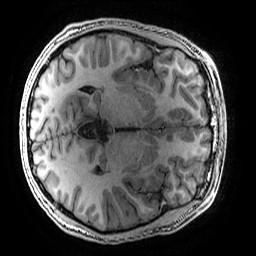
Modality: T1w
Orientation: axial
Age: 16
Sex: male
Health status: ill
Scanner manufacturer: ge
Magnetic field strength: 3 T
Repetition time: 0.007664 s
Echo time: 0.00342 s